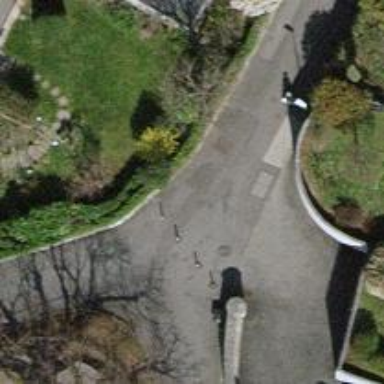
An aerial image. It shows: Bollard.